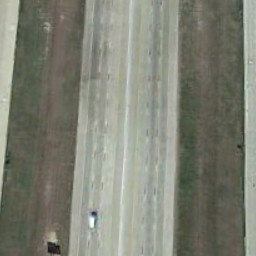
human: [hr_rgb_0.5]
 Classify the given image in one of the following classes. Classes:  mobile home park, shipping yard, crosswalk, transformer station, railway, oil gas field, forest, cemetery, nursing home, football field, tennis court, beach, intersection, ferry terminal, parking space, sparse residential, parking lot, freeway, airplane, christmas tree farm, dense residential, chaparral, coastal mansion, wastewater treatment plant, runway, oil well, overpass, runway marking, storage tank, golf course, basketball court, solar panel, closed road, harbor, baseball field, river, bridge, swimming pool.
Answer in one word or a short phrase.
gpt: freeway